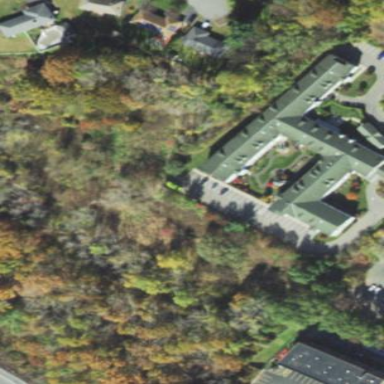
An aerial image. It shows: Building that serves as nursing home.